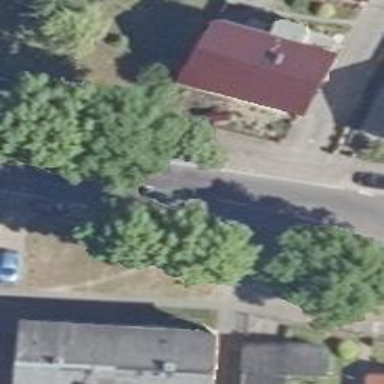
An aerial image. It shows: Sidewalk.